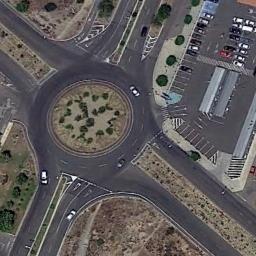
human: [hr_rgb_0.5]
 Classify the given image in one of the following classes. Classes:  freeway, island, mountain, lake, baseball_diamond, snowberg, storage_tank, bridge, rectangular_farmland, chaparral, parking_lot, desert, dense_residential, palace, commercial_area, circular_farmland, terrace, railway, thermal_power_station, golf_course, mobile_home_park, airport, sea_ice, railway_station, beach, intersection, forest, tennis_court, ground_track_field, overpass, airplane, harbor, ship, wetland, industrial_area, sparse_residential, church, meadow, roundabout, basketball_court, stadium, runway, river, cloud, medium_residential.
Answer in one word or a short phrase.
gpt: roundabout